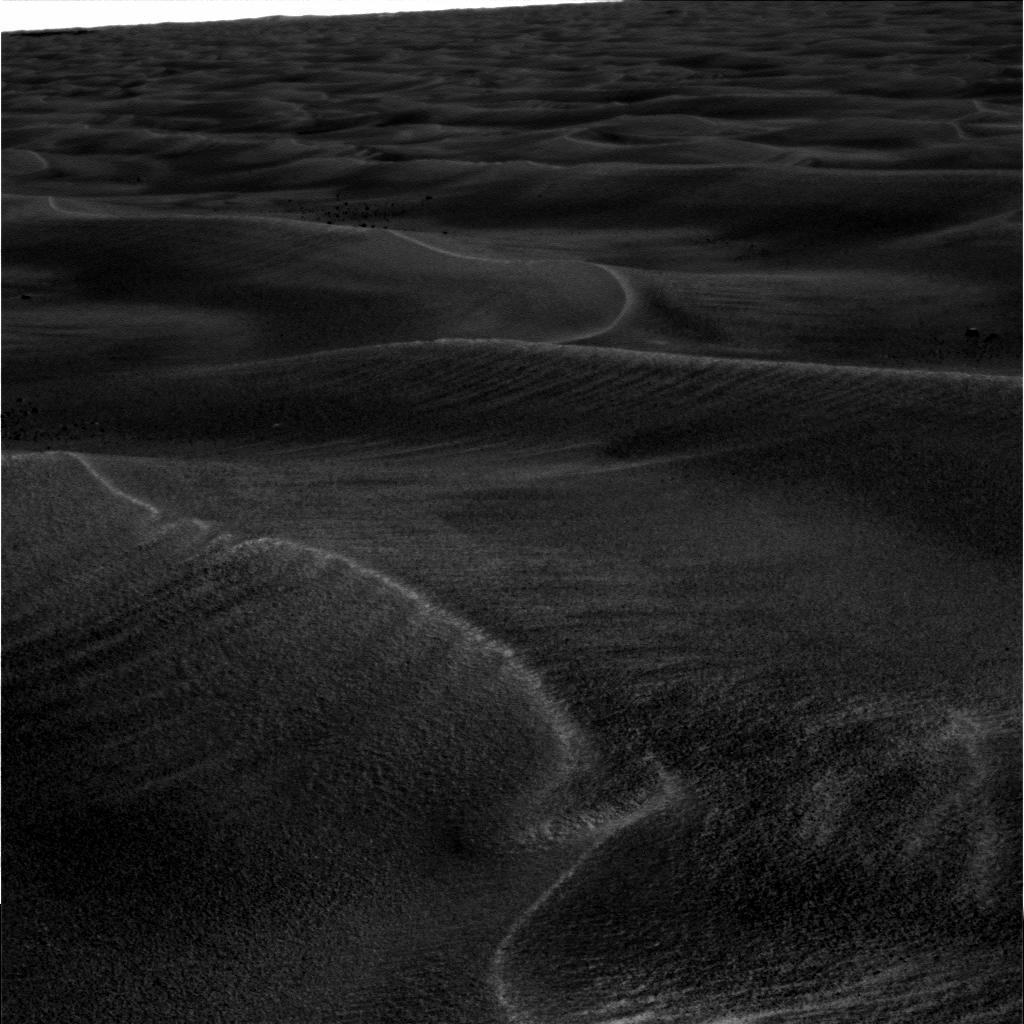
Terrain classes present: Gravel / Sand / Soil, Sky / Distant Mountains